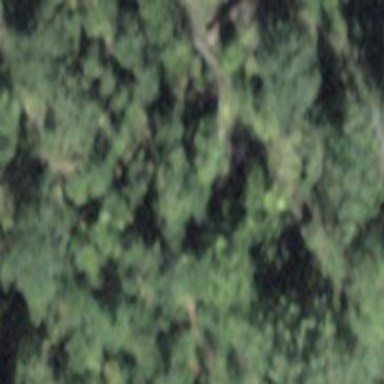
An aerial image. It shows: Forest area.